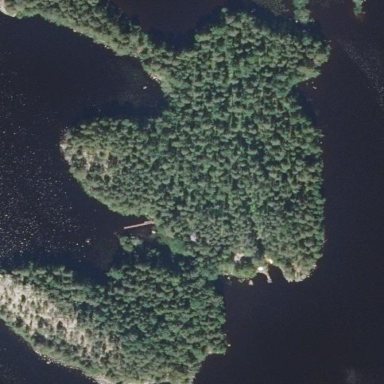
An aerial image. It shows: Islet covered with woodland.